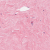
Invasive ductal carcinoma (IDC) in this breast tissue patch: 0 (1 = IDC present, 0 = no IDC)